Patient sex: M
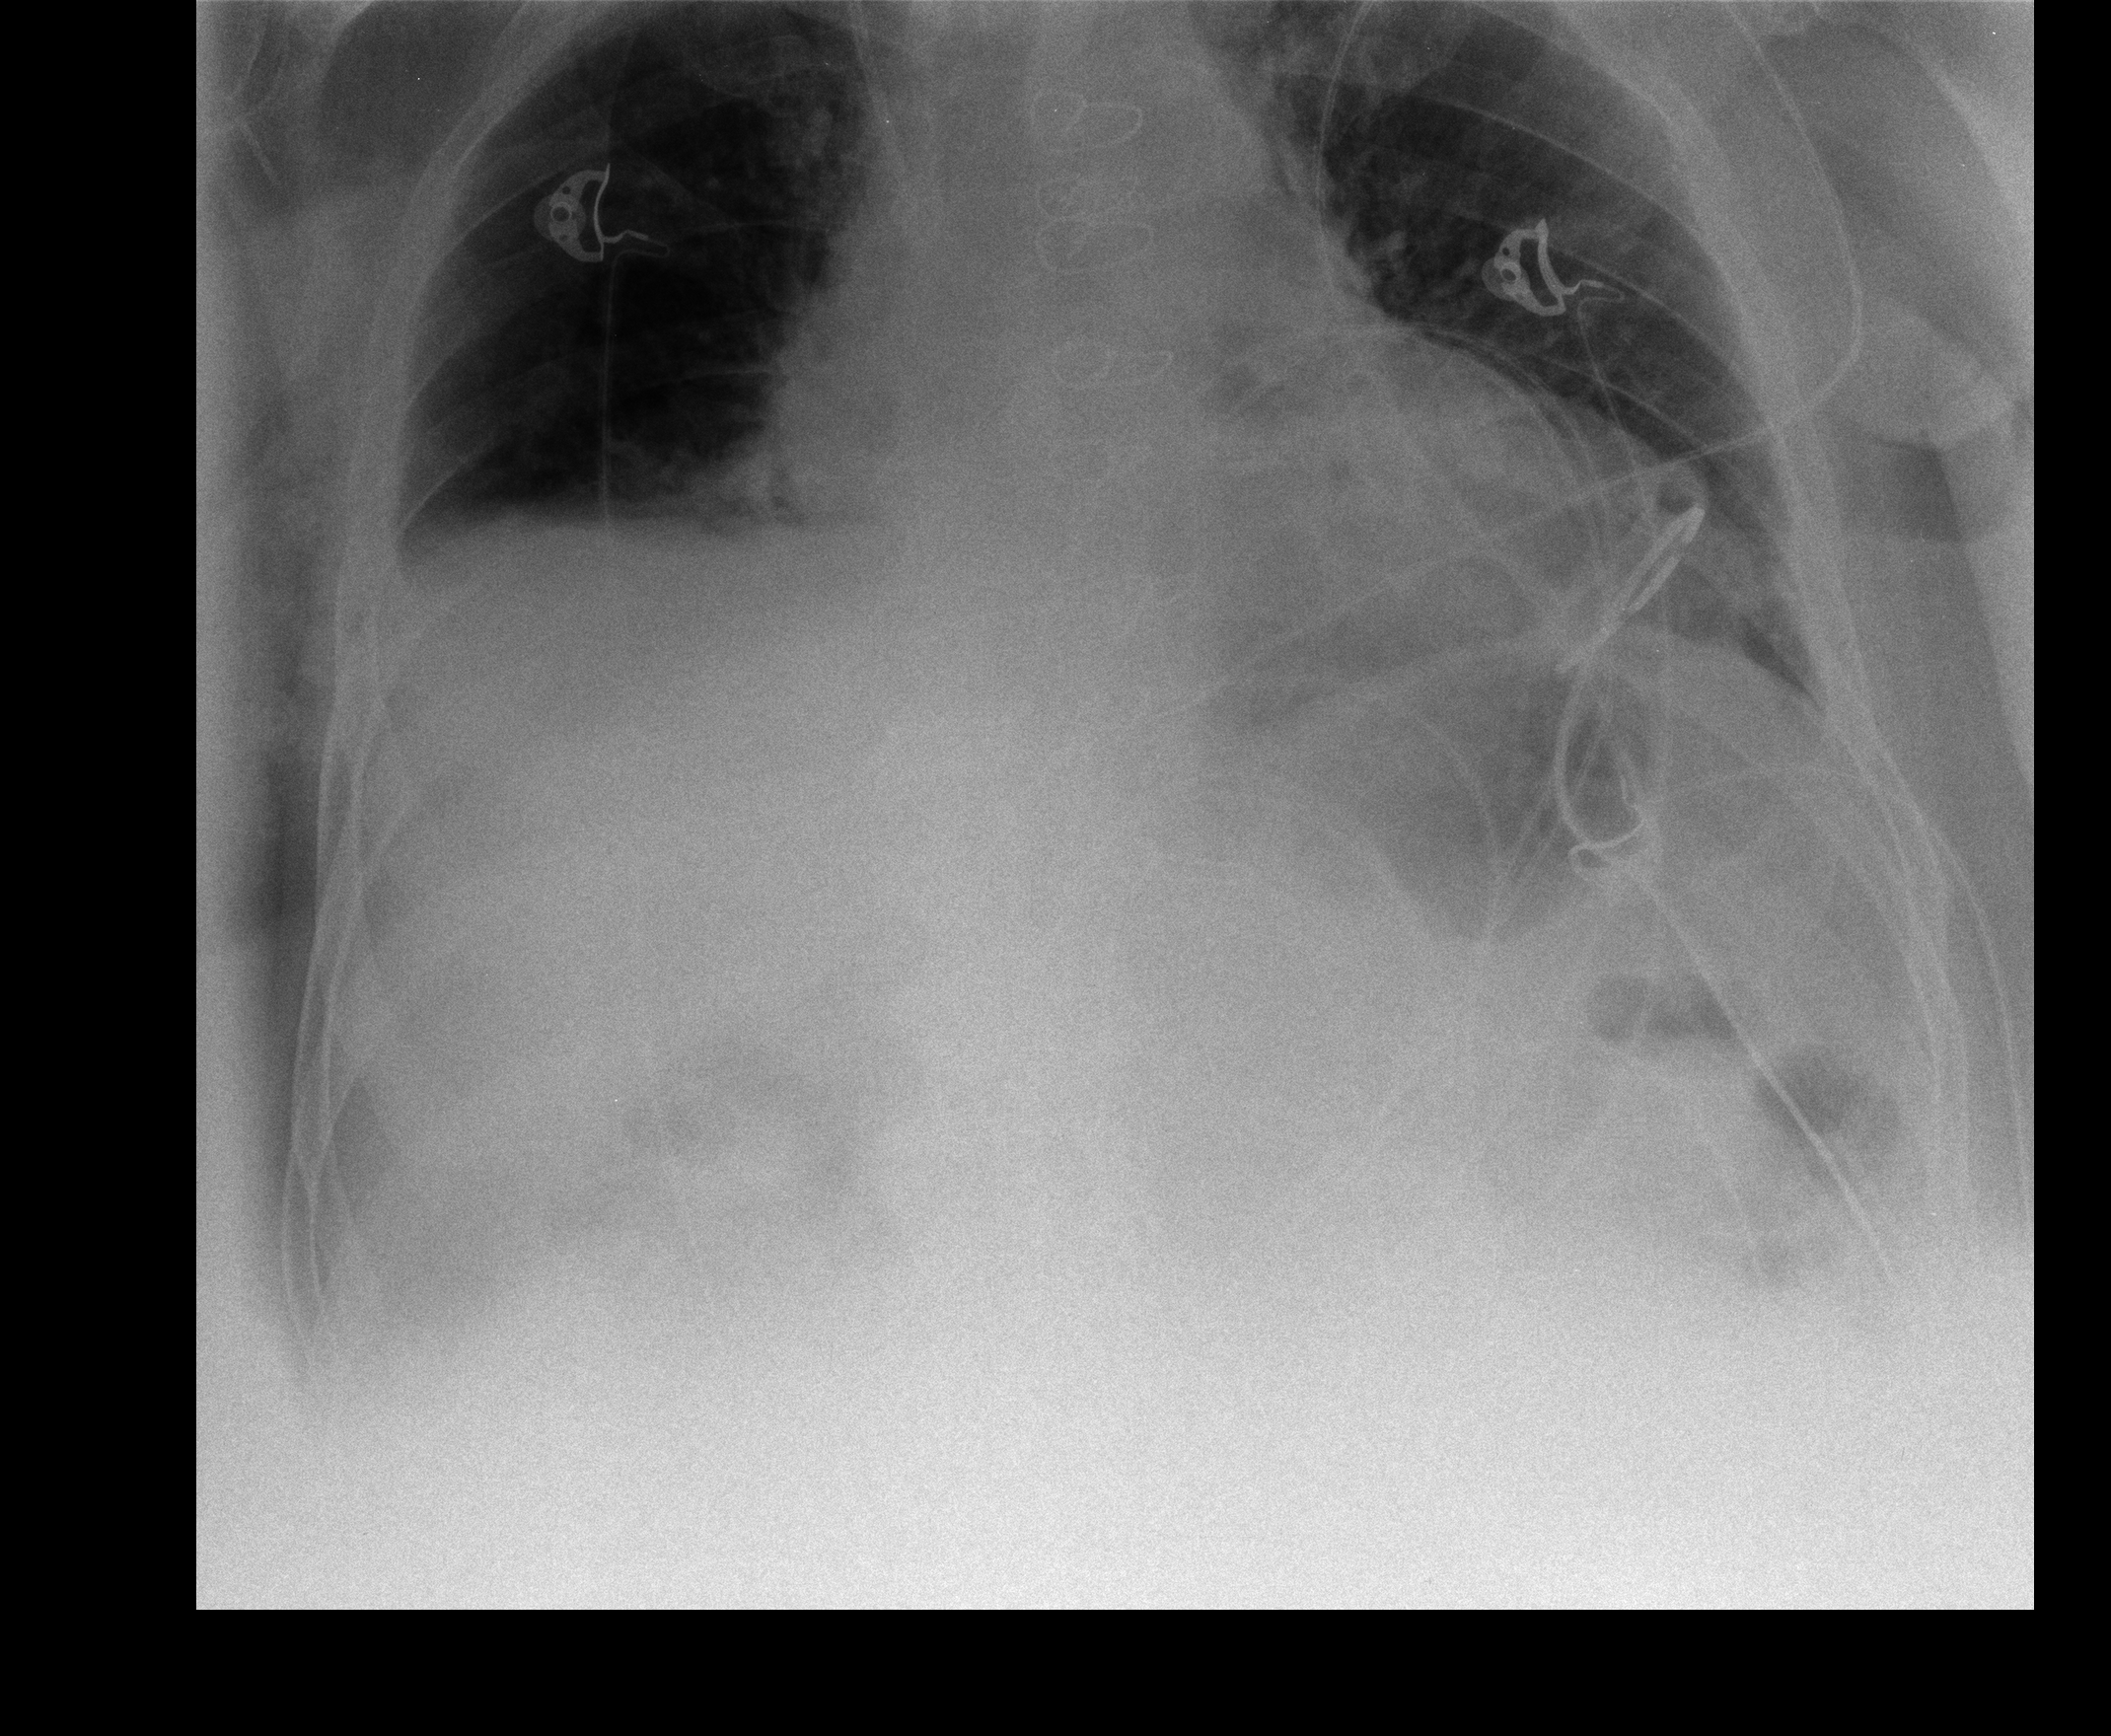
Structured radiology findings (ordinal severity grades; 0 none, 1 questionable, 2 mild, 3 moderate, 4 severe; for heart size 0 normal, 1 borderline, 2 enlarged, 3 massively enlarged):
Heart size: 2
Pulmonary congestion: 0
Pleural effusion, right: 1
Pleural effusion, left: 0
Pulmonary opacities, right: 0
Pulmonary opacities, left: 0
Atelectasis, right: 2
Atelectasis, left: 2